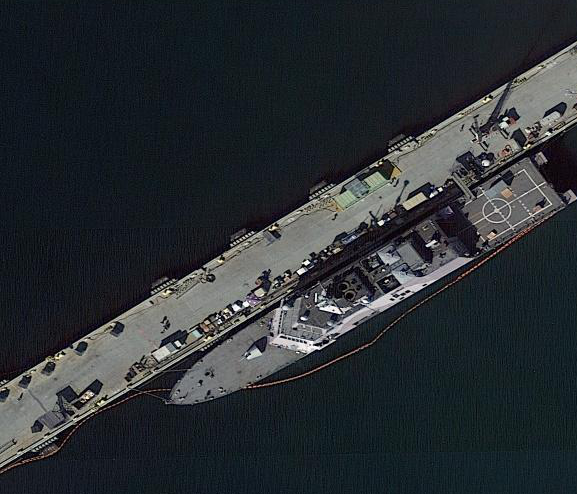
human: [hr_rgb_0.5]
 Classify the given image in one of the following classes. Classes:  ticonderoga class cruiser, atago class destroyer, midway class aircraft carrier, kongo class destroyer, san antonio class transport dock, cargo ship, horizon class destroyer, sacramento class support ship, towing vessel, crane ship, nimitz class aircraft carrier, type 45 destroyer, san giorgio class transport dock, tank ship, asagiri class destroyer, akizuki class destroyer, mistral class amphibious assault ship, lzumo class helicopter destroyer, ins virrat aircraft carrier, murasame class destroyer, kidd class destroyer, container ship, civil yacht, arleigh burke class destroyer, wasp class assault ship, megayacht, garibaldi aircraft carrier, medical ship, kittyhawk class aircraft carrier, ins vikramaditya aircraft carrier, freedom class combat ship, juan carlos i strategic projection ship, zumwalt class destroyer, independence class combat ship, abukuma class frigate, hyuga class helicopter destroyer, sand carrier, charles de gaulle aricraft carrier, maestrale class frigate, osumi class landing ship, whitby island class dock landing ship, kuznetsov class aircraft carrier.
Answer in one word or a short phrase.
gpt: Freedom class combat ship